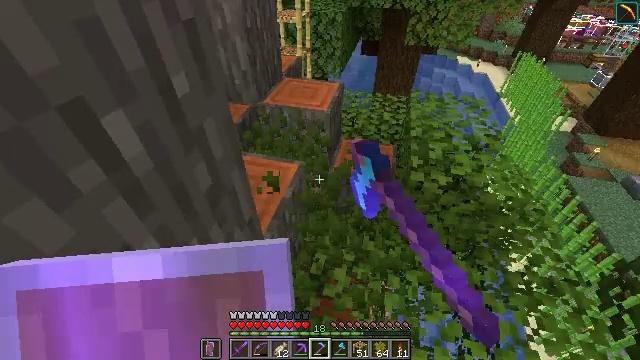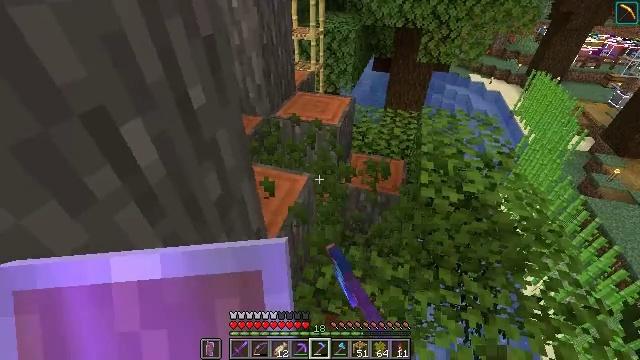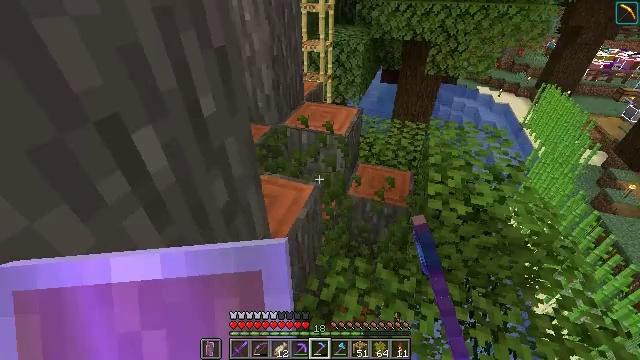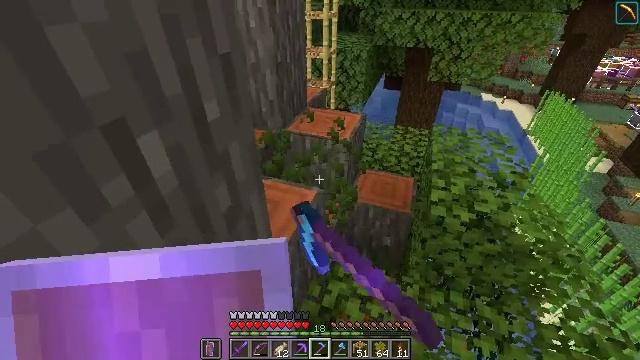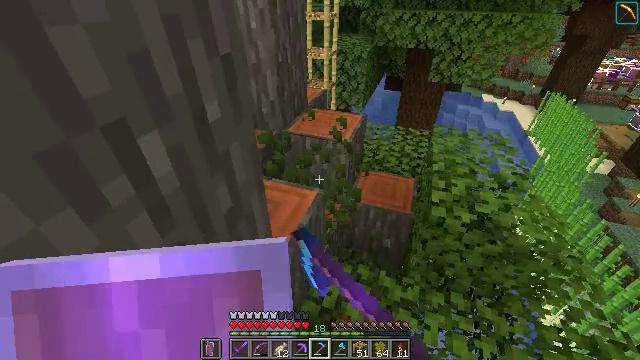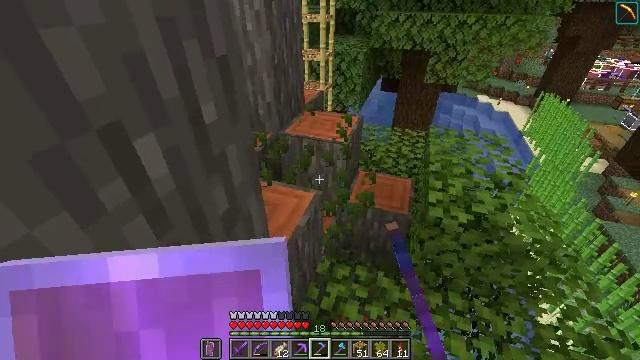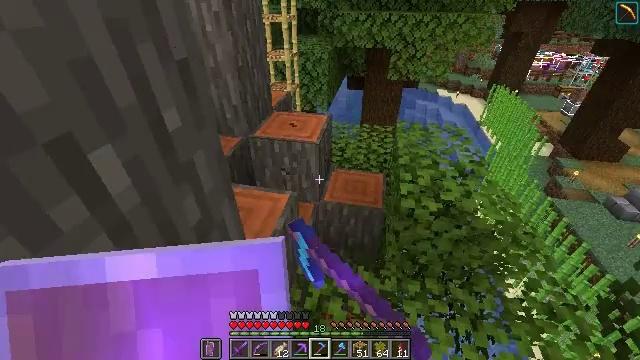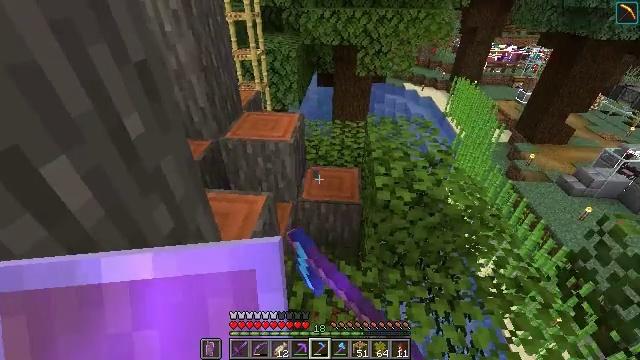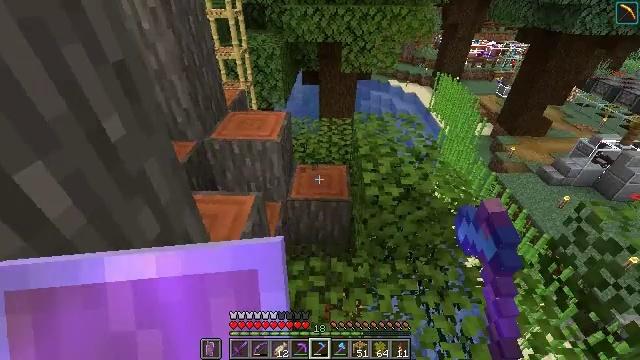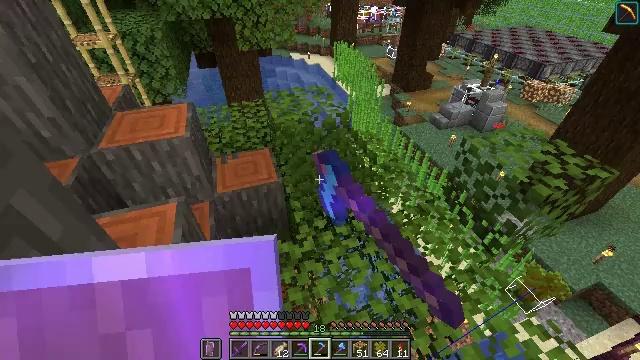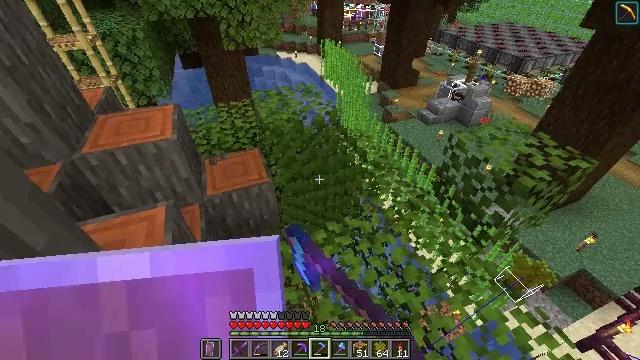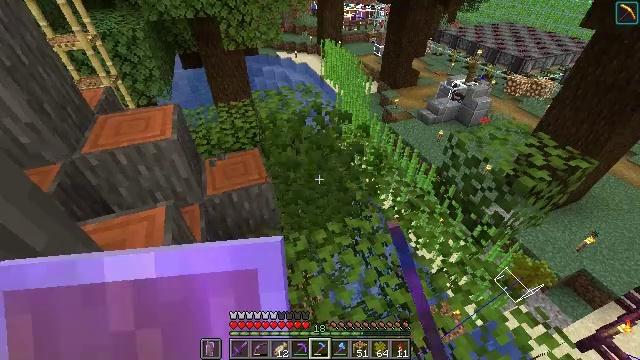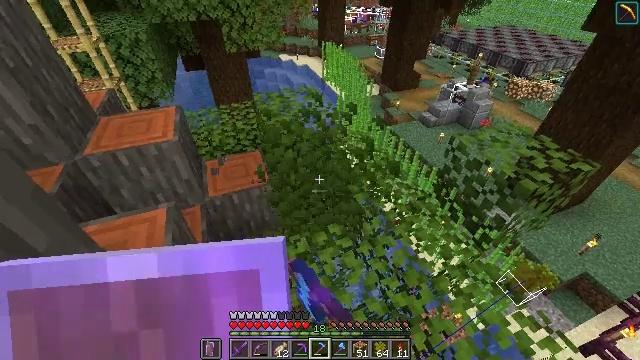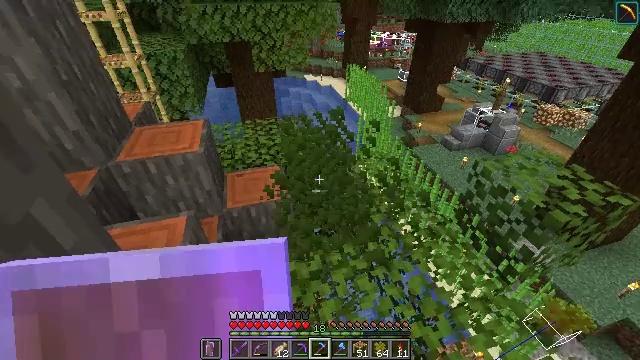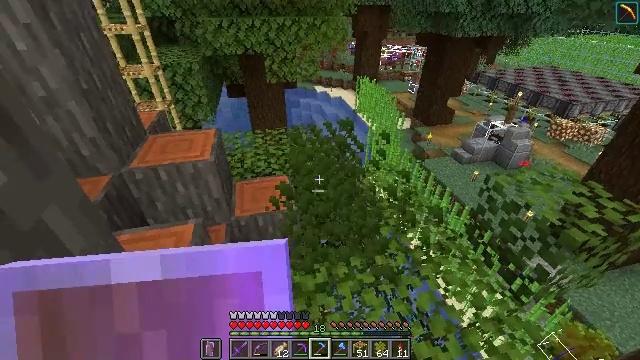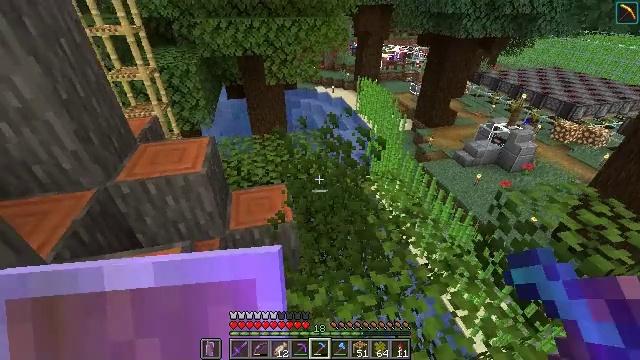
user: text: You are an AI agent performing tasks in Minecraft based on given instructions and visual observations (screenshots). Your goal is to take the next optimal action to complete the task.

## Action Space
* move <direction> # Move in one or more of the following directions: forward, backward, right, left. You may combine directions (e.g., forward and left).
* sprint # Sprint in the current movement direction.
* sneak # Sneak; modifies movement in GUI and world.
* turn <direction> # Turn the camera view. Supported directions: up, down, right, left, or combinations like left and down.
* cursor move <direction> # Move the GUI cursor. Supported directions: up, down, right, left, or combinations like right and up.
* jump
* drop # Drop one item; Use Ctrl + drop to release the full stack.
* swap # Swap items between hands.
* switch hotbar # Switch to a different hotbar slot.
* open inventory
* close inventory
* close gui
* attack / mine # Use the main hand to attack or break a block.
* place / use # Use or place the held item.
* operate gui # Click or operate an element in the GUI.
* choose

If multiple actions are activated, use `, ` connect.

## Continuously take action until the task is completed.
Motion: motion action
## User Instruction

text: Mine acacia leaves from the tree.
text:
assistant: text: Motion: turn left and up, attack / mine
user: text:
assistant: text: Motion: turn left and up, attack / mine
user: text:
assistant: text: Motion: turn up, attack / mine
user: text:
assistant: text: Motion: attack / mine
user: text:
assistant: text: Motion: attack / mine
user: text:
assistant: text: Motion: turn right, attack / mine
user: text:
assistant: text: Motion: turn right, attack / mine
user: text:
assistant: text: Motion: turn right, attack / mine
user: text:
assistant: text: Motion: turn right and down, attack / mine
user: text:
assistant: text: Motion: turn right, attack / mine
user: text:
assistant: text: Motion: attack / mine
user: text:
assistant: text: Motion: attack / mine
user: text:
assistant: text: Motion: turn left and up, attack / mine
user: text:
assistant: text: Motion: move forward, turn left and up, attack / mine
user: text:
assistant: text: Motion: move forward, attack / mine
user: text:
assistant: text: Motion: move forward, attack / mine
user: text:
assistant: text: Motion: move forward, attack / mine
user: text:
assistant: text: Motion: move forward, attack / mine
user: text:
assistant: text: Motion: move forward
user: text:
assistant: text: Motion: no_op
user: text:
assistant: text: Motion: turn right
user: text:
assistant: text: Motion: turn right
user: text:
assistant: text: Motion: turn right and up
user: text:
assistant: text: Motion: turn right and up
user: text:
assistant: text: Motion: turn right and up
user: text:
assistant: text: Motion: turn right and up
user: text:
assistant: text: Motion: no_op
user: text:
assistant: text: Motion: no_op
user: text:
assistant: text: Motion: move forward, turn up
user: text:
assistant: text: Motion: move forward, turn left and up